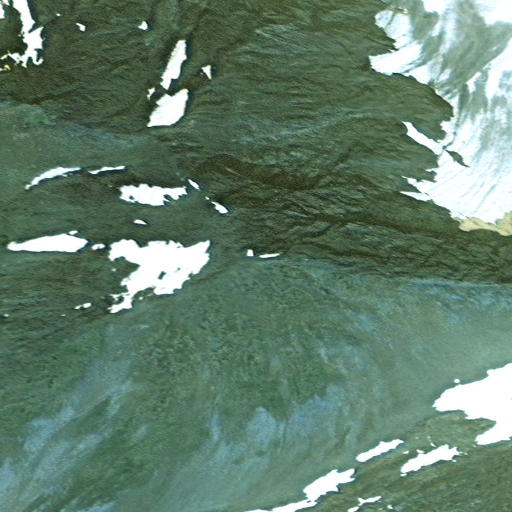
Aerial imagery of mountain in Alaska named Mount Whipple containing only unknown